Question: Just wondering if it's possible to add a button like the "Clear History", "Clear Cookies" etc buttons in the Safari preferences to your own app's settings bundle? Been digging through the dev docs and can't find any plist specifier for a button, so I'm wondering if this is an internal API for the Apple guys?
After you hit the button, you get an action sheet asking you whether you really want to do it, and then presumably there is some callback based on the user's input.
Also noticed that the Nike + iPod settings have a clear button in them, but again, that app might have access to internal APIs that we don't.

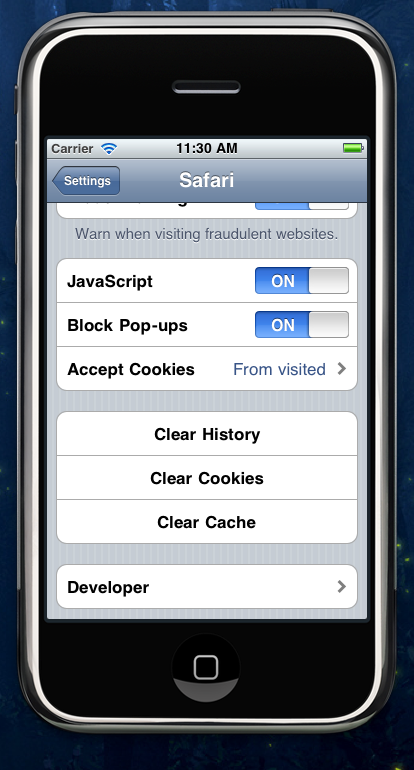
Answer: No, this is not possible. The system only supports interacting with the values from within your app. You can't run code from the settings app so a button would be useless.